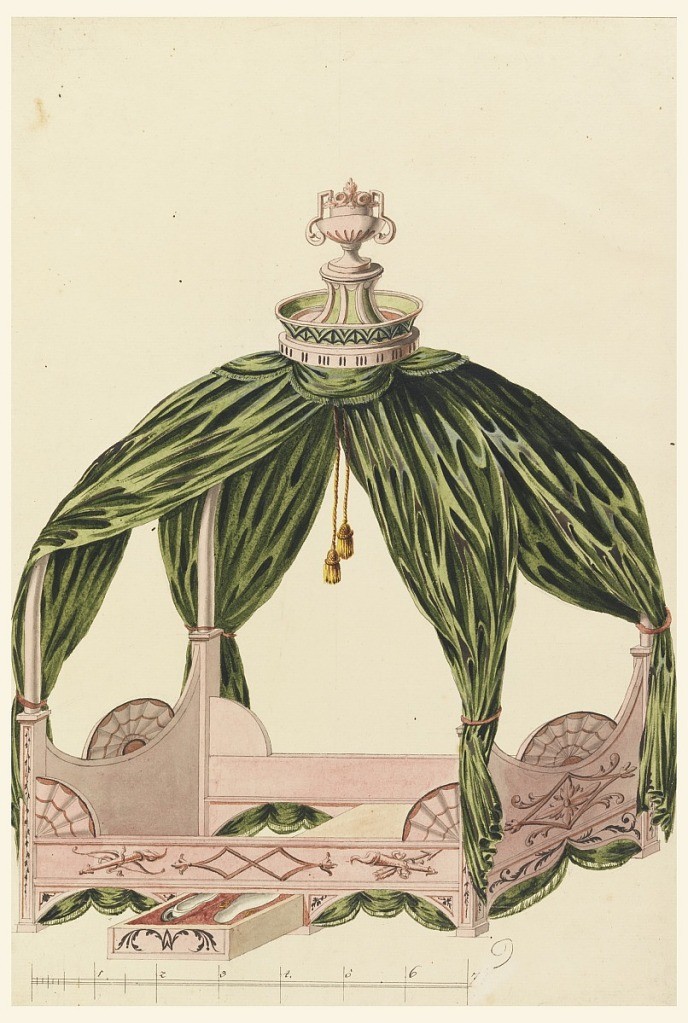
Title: Design for Mechanical Furniture: Canopy Bed
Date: ca. 1805
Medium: Pen and black ink, brush and watercolor on paper
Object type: Drawing
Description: A canopy tent bed surmounted by an urn. Underneath, a drawer for chamber pots, exposed. Bed decorated with batwing fan and bow, arrow and quiver motifs. Scale below.